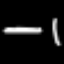
Label: pencil